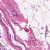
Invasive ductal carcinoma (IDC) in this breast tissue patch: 0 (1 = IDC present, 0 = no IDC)